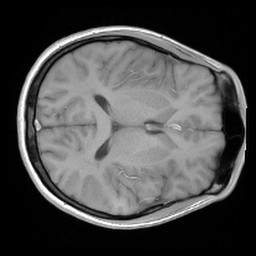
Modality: FLASH
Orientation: axial
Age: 28
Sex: female
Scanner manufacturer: siemens
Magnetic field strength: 3 T
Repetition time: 0.245 s
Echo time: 0.0026 s